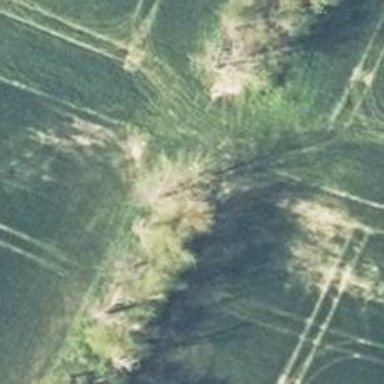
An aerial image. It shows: Row of trees in natural setting.